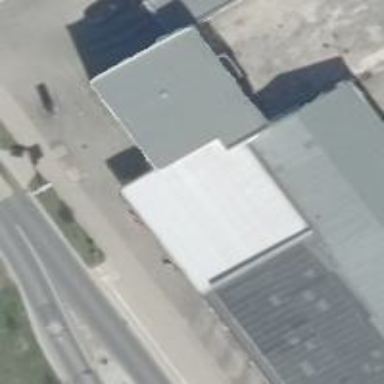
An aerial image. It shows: Shop that sells cars.